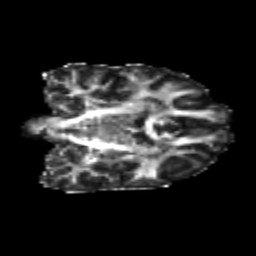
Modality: FA
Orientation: coronal
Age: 20
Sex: female
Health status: healthy
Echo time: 0.074 s